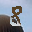
Label: 8